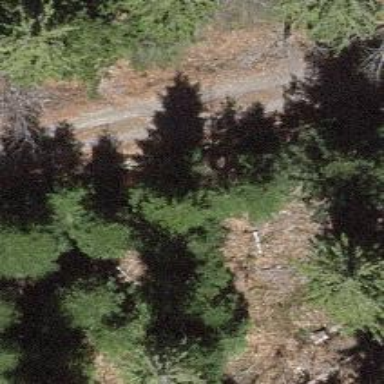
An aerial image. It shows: Unpaved track with grade2 tracktype.